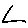
Label: triangle